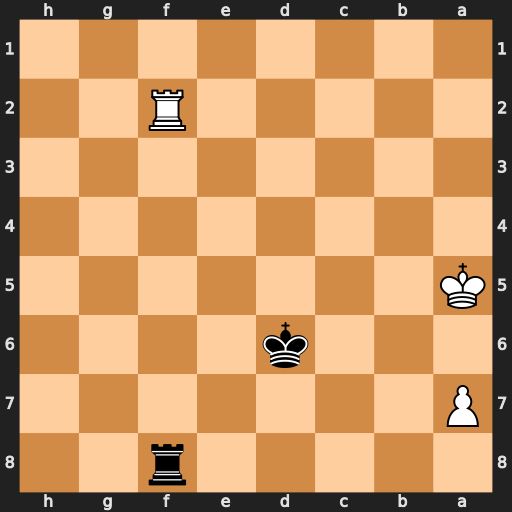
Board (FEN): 5r2/P7/3k4/K7/8/8/5R2/8
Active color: b
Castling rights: -
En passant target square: -
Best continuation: Rxf2 Ka6 Kc7